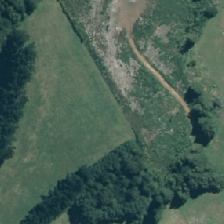
Land cover: harvested_forest